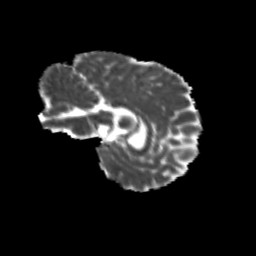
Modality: MD
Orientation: sagittal
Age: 10
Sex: female
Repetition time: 9.512 s
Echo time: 0.089 s